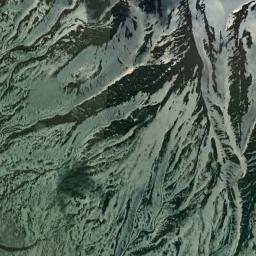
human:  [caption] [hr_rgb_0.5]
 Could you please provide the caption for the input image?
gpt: The snowberg is covered with glaciers .

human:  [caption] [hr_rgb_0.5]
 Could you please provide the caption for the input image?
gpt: There is a lot of snow on the snowberg .

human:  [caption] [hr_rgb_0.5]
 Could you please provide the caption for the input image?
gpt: A snow-covered mountain covered in large areas .

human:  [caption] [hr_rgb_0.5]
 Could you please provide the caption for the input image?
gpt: The snow berg is consist of bare land and white snow .

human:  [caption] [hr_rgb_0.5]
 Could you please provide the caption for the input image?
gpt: There are much snow on the snowberg .